Question: It's jquery Context menu plugin.
working all fine but i need to hide all context menu
when any other context menu is being opened.
here is link of the plugin <URL>

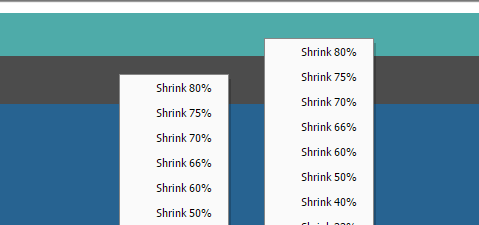
Answer: To achieve specific functionality, you need to assign unique id and common class to each context menu. On your given link there has been described how you can hide context menu manually.
<URL>
What you can do is you can call hide method on already opened context menu like below:
'''
$("#IdofOpenedMenu").contextMenu("hide");
'''
Let me know if this doesn't work.